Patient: sex M, age 44
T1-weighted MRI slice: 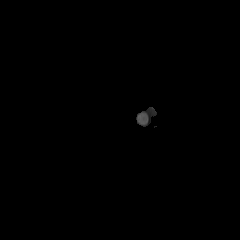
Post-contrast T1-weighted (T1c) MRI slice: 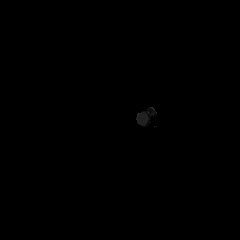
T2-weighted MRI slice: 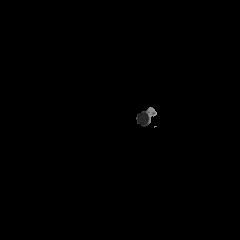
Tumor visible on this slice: no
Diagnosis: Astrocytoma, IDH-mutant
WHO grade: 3